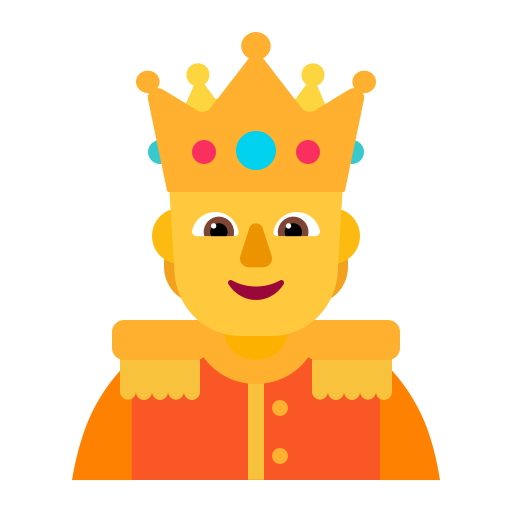
person with crown flat default